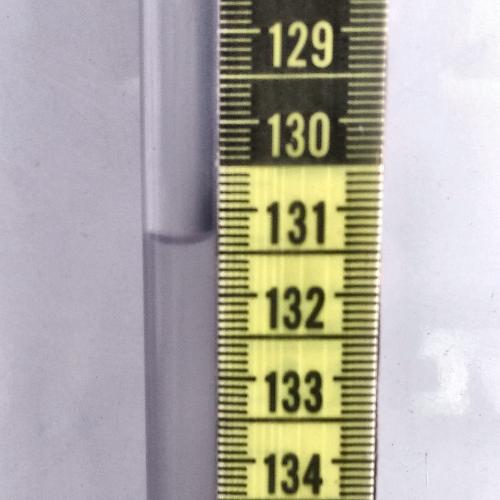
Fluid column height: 131.3 cm